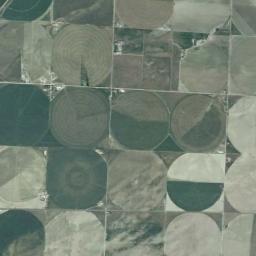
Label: circular_farmland